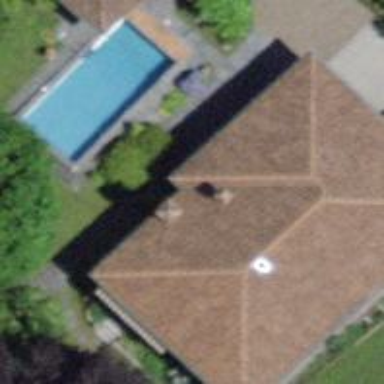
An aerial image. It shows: Swimming pool located in leisure land.